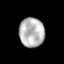
Tissue: prostate
Cell type: Myeloid cells
Senescence score: 0.3555
Nuclear area (px): 725
Mean DAPI intensity: 182.51